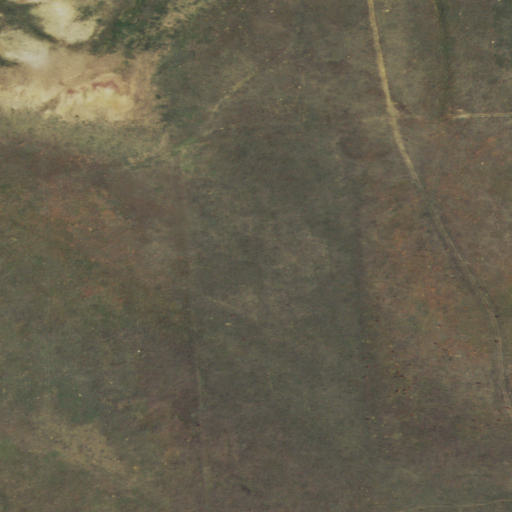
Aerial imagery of mountain in Wyoming named T A Buttes containing shrub and grassland